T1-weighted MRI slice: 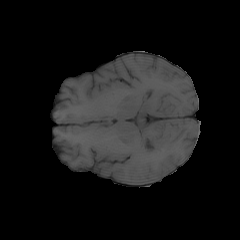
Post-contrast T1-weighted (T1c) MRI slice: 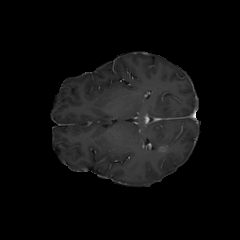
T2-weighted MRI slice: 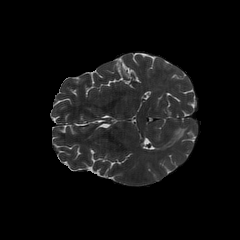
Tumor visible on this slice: yes